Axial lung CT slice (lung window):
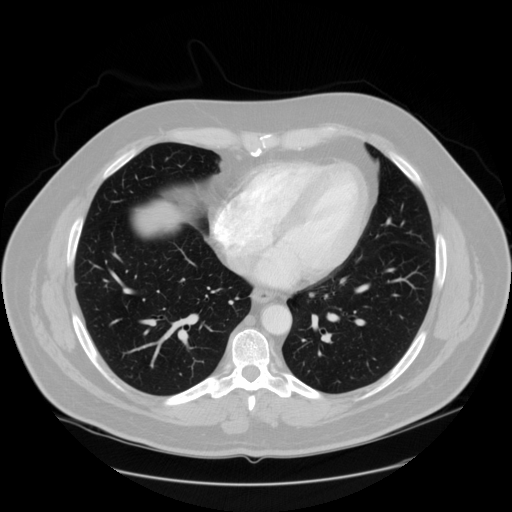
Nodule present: no